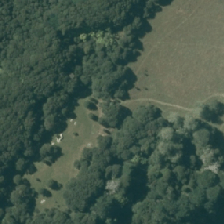
Land cover: low_producing_grassland